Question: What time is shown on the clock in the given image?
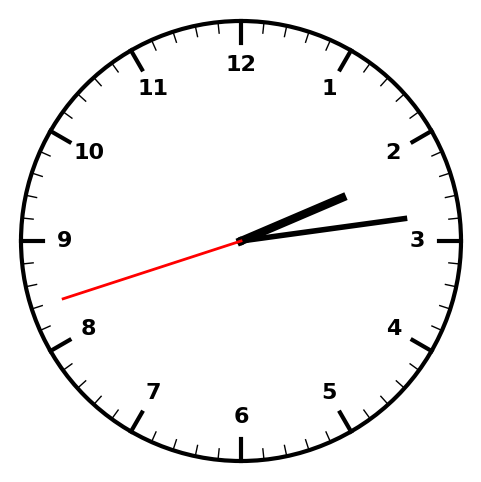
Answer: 02:13:42